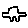
Label: car